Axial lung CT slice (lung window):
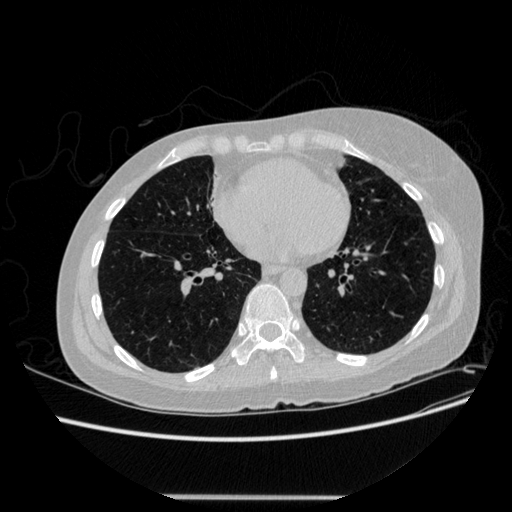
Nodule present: no